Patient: sex M, age 78
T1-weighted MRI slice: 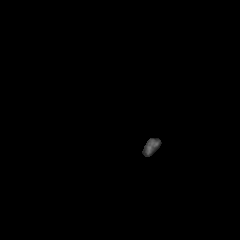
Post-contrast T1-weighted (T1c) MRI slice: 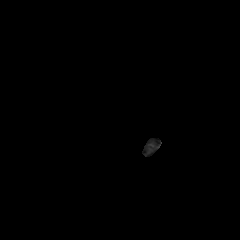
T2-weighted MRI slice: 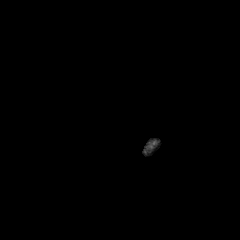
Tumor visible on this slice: no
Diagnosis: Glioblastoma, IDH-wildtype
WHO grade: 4